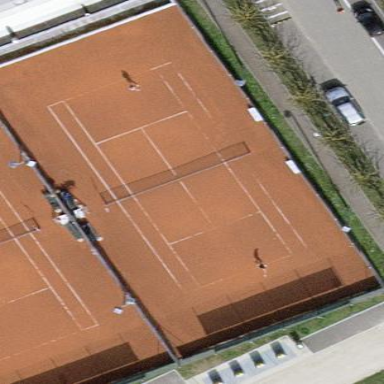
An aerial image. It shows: Clay tennis court on pitch.